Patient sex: M
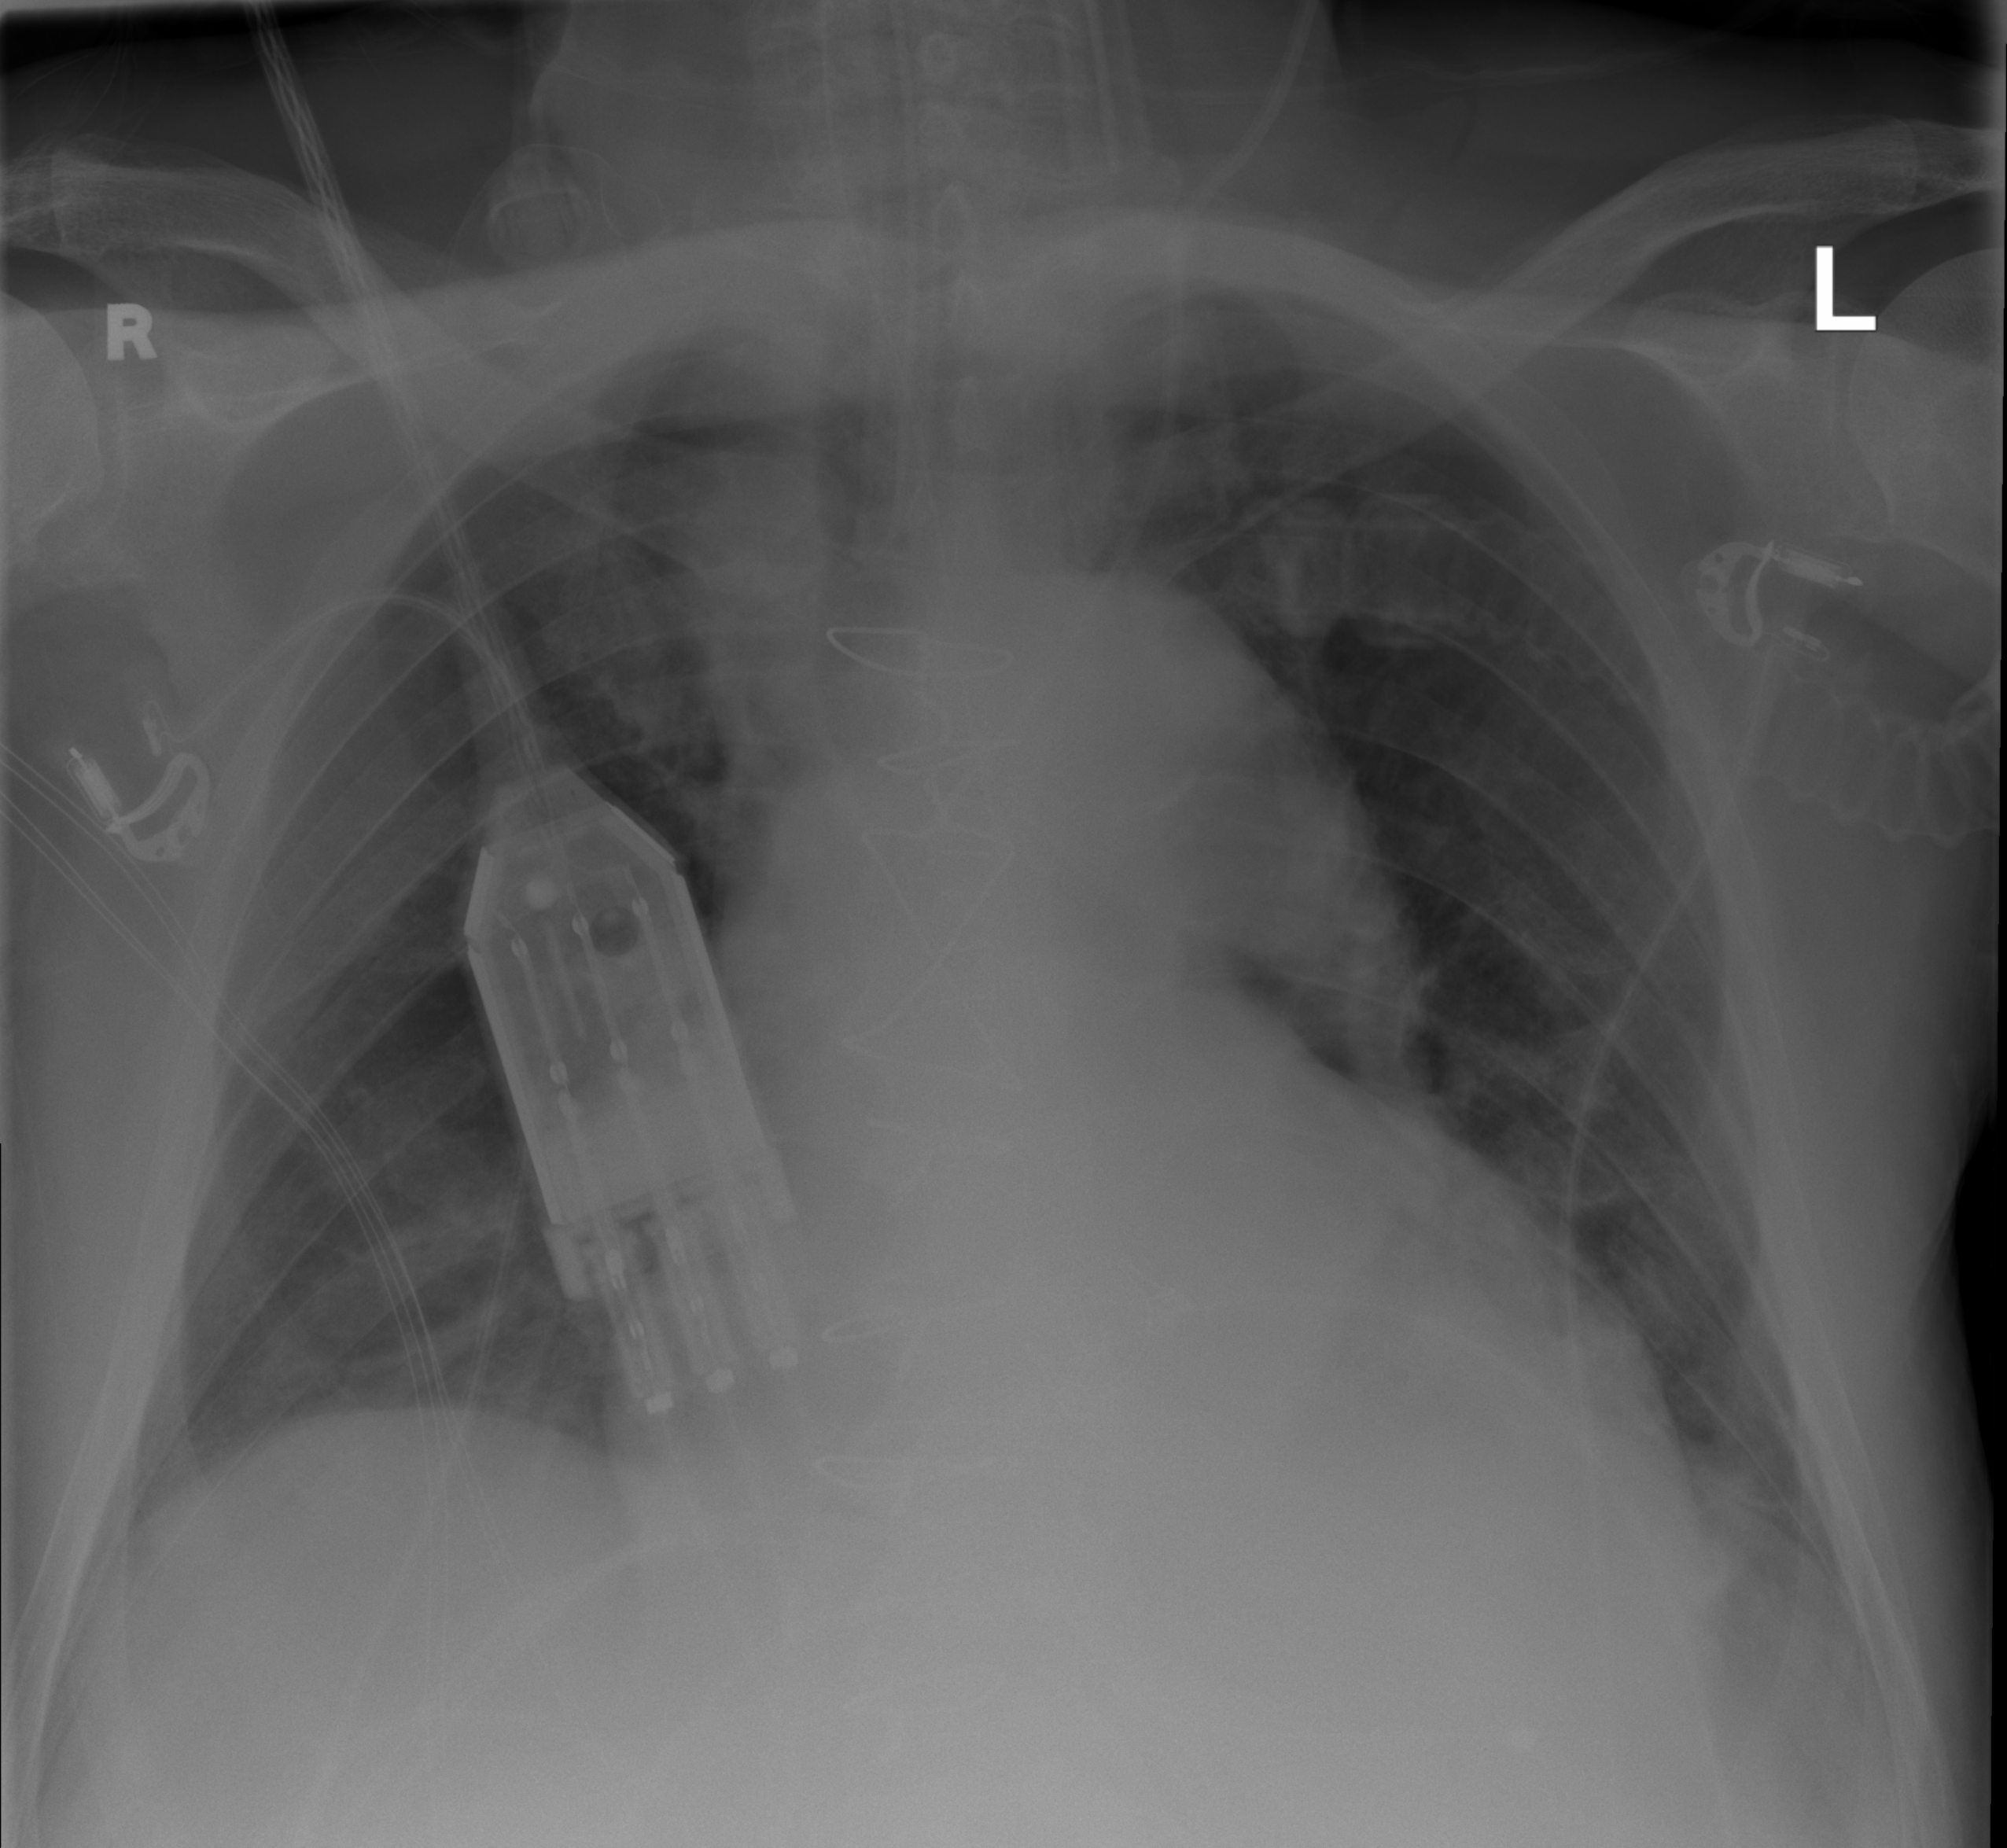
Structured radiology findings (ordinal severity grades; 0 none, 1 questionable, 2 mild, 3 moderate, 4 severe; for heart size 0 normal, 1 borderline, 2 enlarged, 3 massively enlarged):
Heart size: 2
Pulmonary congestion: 1
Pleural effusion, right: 0
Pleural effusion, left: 0
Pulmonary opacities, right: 2
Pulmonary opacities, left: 0
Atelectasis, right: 2
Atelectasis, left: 2